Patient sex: F
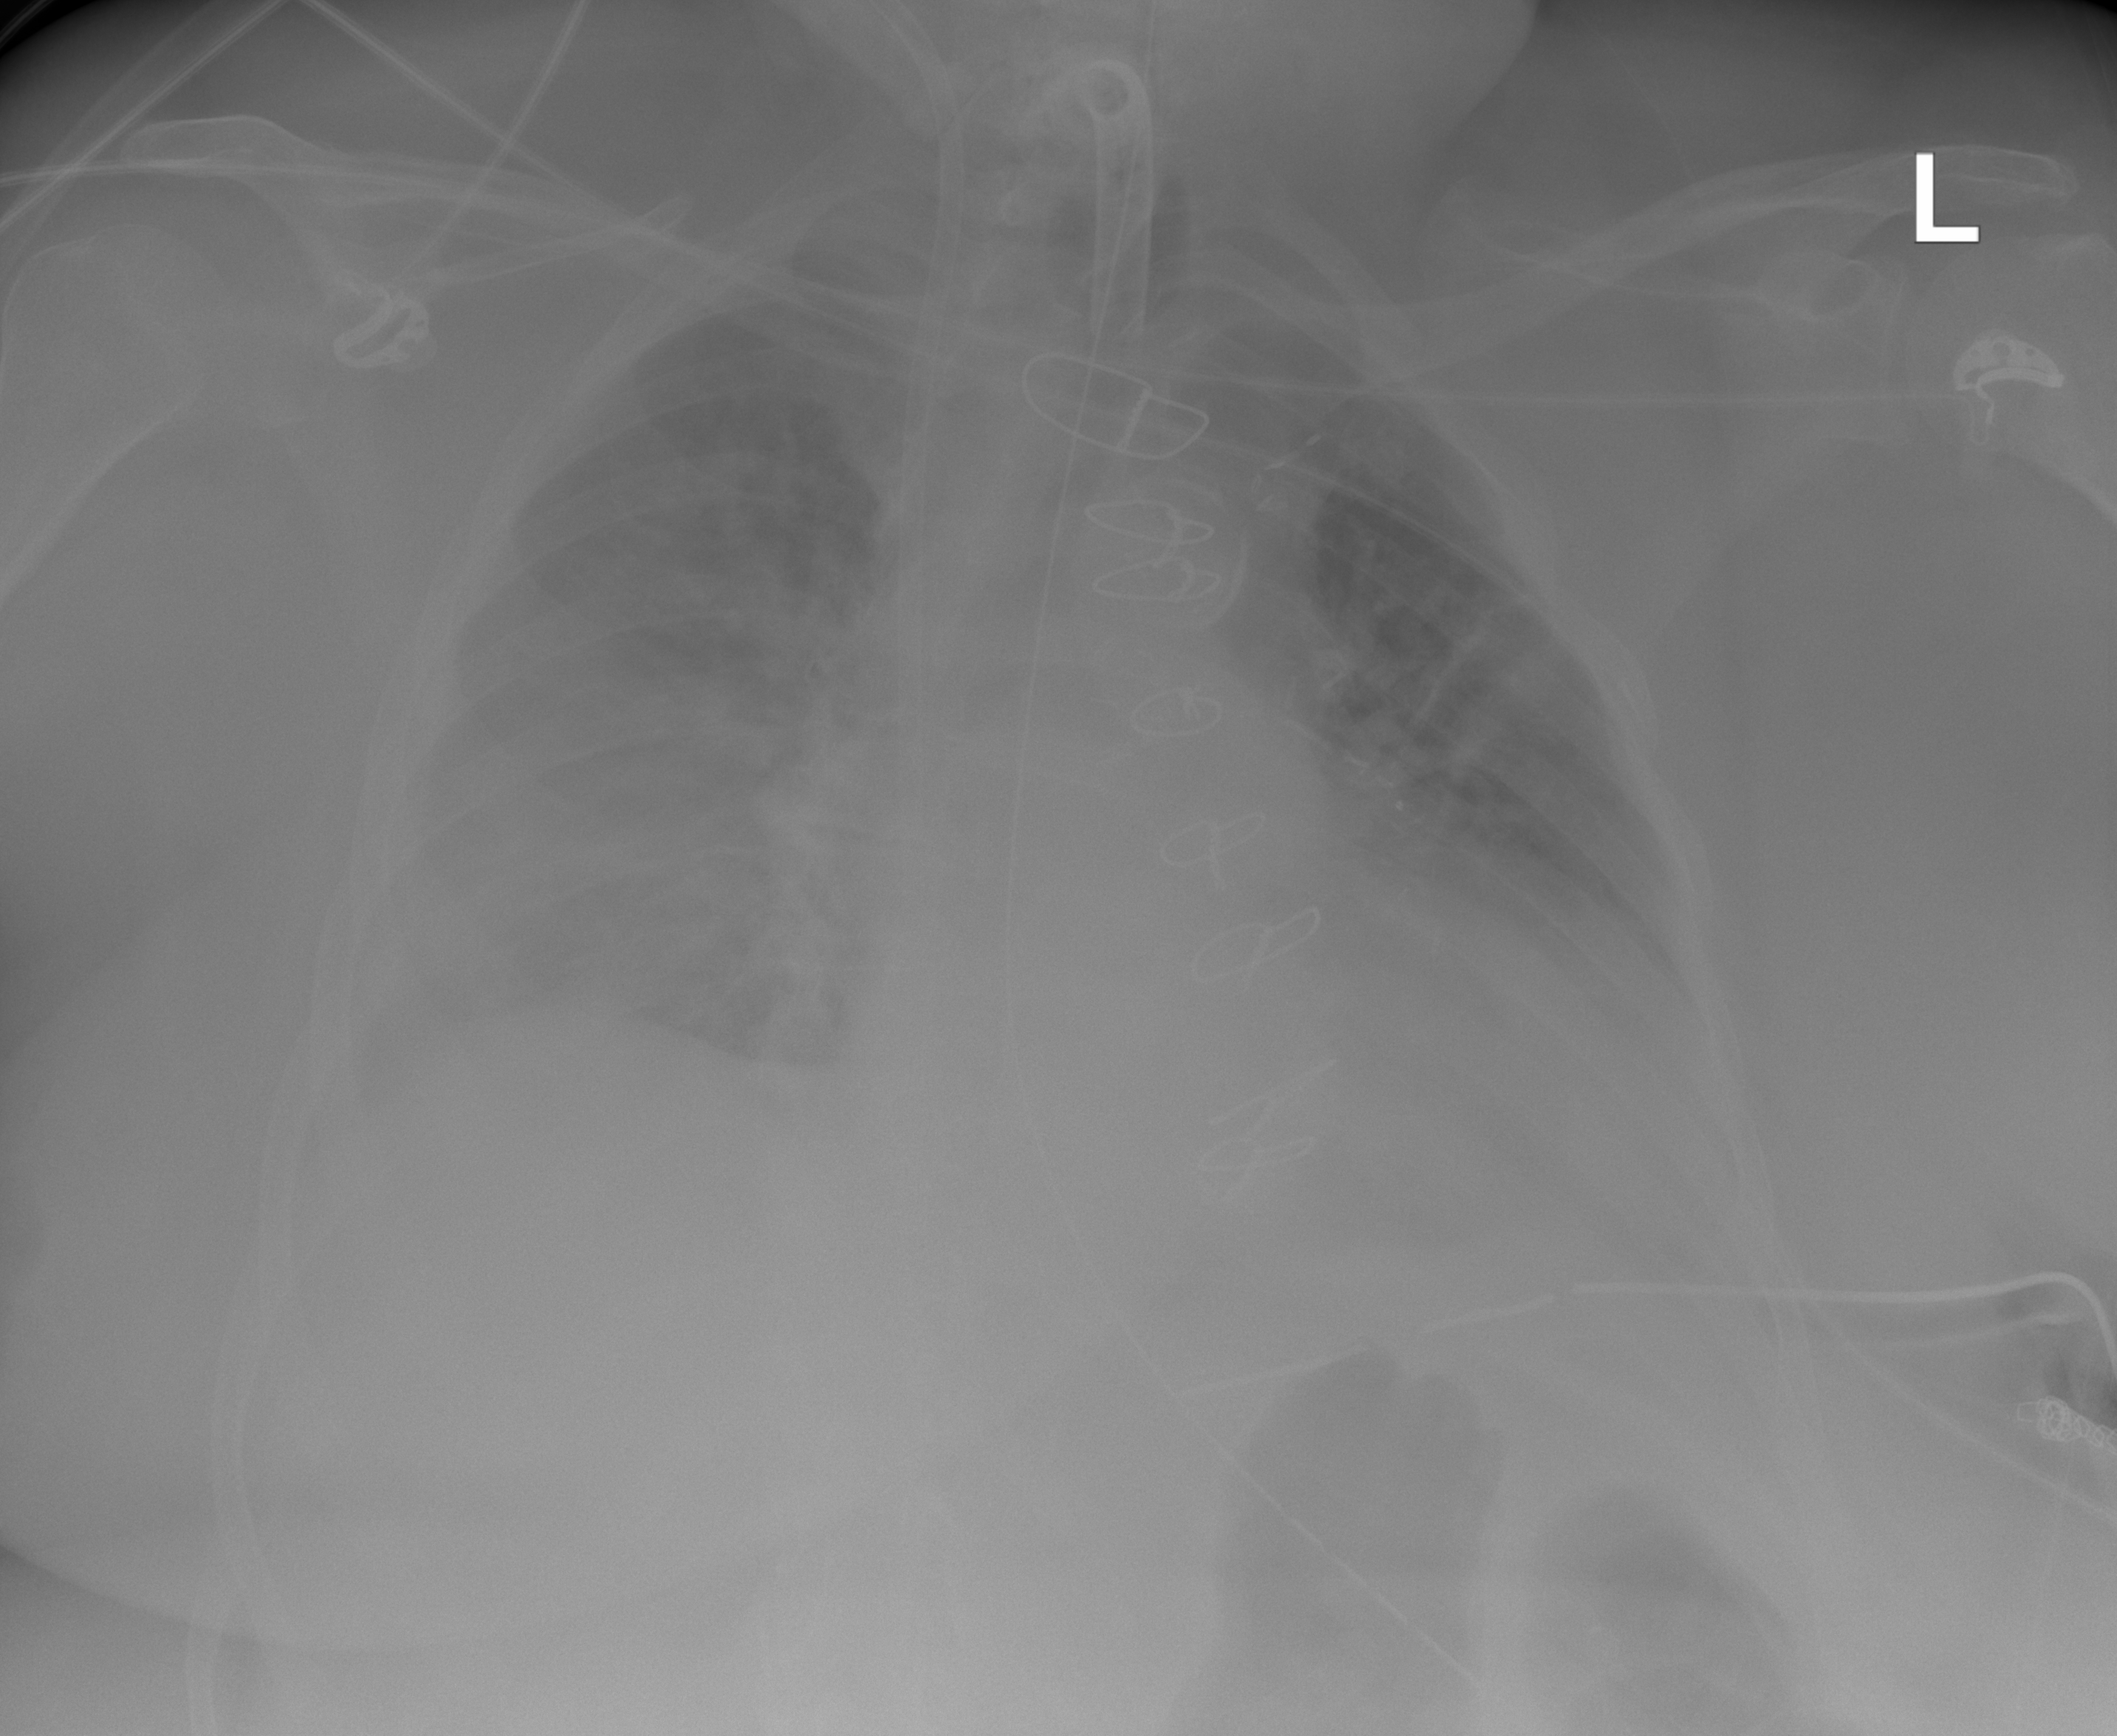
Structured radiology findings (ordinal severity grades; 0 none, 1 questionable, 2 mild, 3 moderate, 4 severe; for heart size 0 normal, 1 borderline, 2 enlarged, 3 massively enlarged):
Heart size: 2
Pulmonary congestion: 2
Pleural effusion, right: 2
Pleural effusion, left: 2
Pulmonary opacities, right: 2
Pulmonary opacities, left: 0
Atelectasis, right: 2
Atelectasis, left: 2